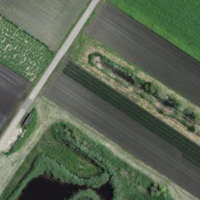
EUNIS habitat code: 52
Species observed at this site:
Corvus corone
Fringilla coelebs
Fulica atra
Phylloscopus trochilus
Sylvia atricapilla
Emberiza citrinella
Turdus merula